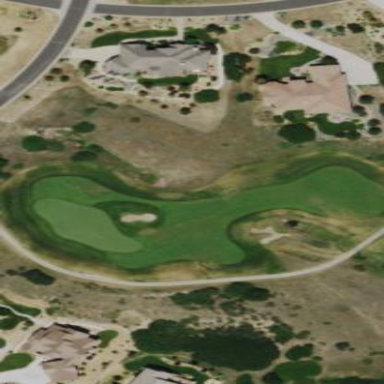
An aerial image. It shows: Area of rough grass used for golf.